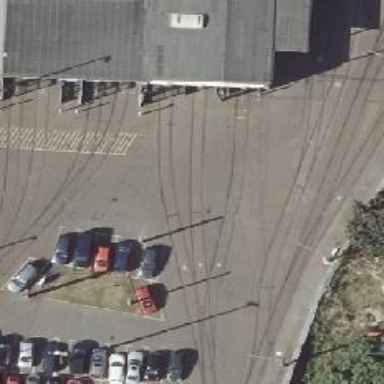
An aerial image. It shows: Tram railway passing through service yard.